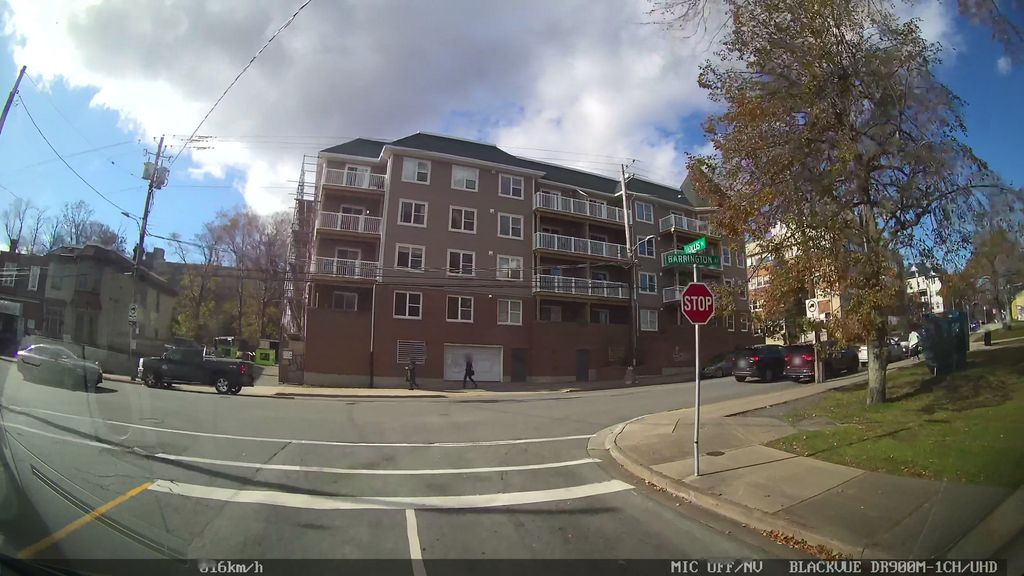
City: halifax